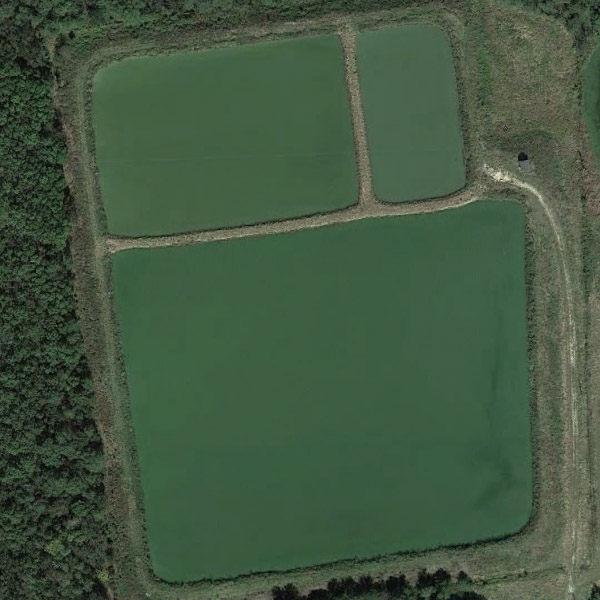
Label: Pond